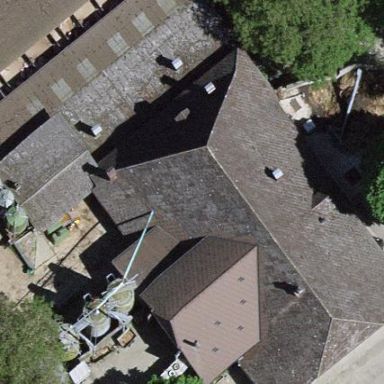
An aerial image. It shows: Farm building.